Question: I downloaded Oracle 12.c and selected the option to upgrade my current database.
At 86 % I got the error on the image :
Database Upgrade Checks -> Upgrade Storage Checks.
What can I do?

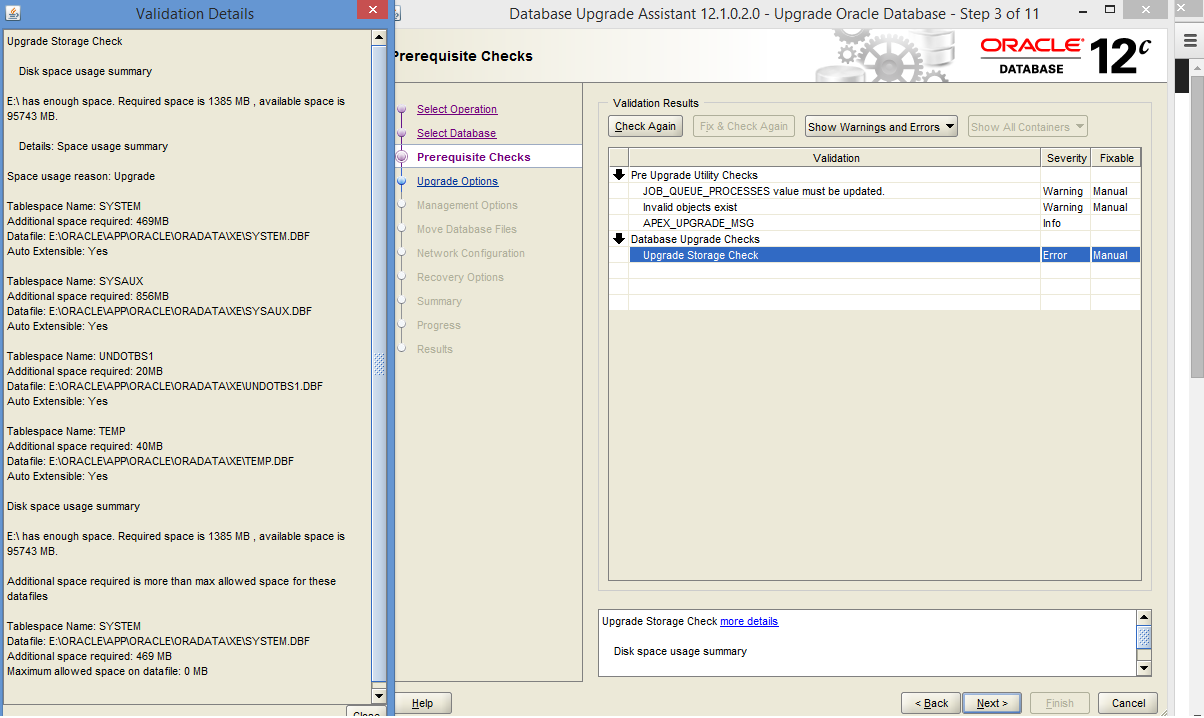
Answer: What are the settings for the SYSTEM tablespace and datafiles? Run this query to get some details:
'''
select dbms_metadata.get_ddl('TABLESPACE', 'SYSTEM') from dual;
'''
My guess is that the SYSTEM tablespace is set to a small maxsize. This command may fix the problem:
'''
alter database datafile 'E:\ORACLE\APP\ORACLE\ORADATA\XE\SYSTEM.DBF'
autoextend on maxsize unlimited;
'''
The path contains "XE", are you using Express Edition? I wouldn't be surprised if it was impossible to upgrade Express Edition to 12c. Express Edition contains some artificial limitations and is neither patched nor (seriously) supported.